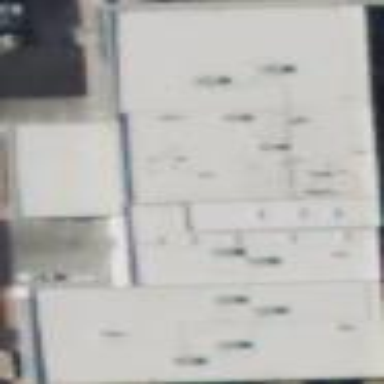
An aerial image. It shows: Car shop building.